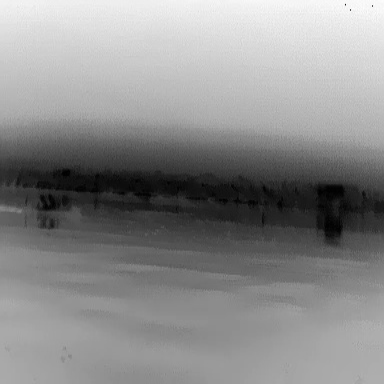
There is a canoe in the infrared image.